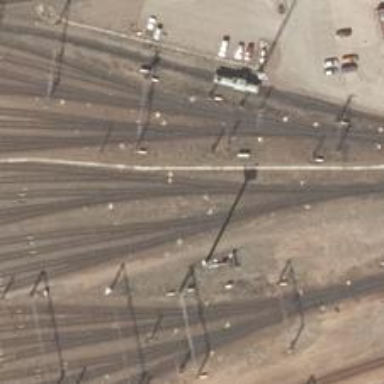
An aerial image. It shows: Railway yard used for servicing trains.